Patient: sex F, age 44
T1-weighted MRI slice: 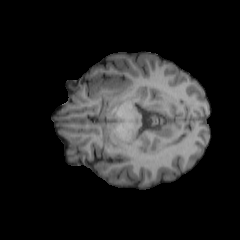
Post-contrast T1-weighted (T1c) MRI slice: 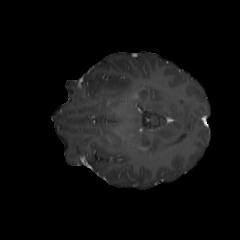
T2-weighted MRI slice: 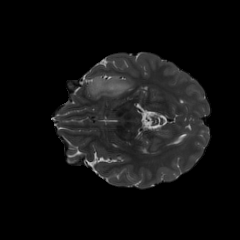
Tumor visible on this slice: yes
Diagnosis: Oligodendroglioma, IDH-mutant, 1p/19q-codeleted
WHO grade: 2